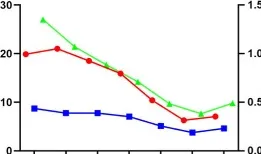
Post-treatment effects. Immunologic markers (IgG, IgA, IgM).
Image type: pathology (immunostaining)